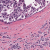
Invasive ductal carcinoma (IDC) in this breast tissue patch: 1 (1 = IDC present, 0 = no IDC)